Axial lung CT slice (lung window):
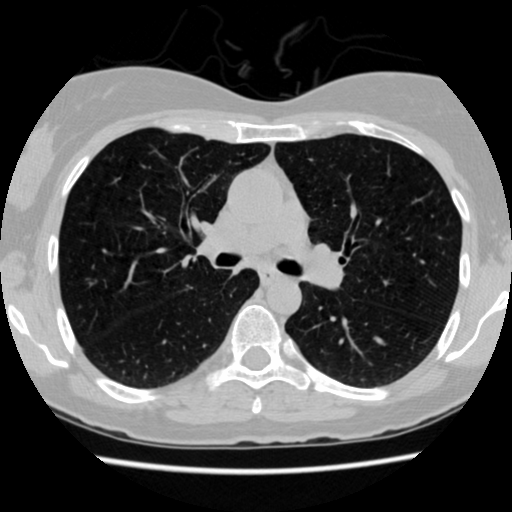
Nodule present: no